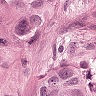
Metastatic tissue present: yes